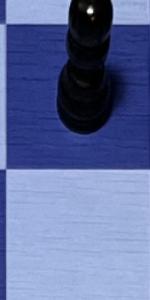
Label: Empty